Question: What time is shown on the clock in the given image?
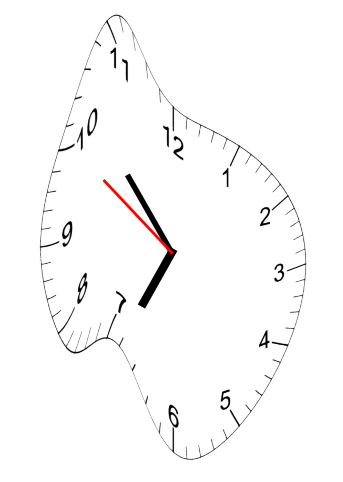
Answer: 06:52:50